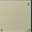
Piece: xx